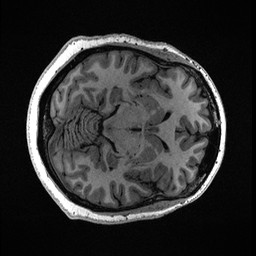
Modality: T1w
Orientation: axial
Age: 52
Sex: female
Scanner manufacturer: ge
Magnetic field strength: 3 T
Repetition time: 0.006952 s
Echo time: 0.00292 s